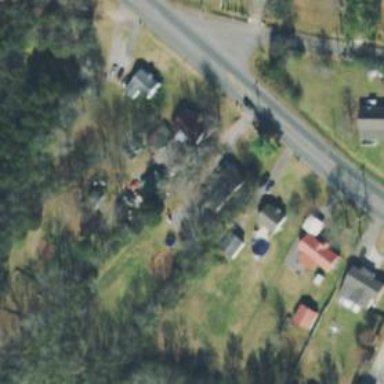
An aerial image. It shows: Driveway.